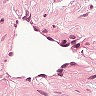
Metastatic tissue present: no